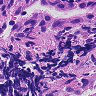
Metastatic tissue present: yes